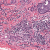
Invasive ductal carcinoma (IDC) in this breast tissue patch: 1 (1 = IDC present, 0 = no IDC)